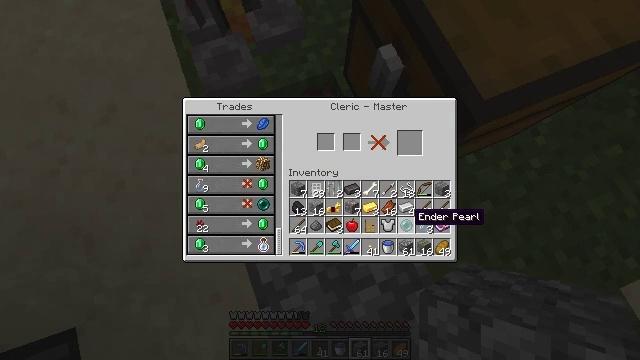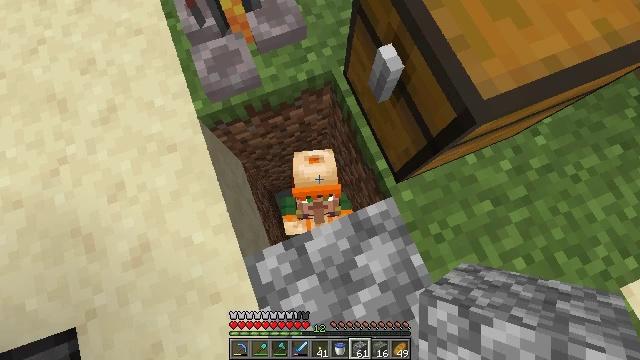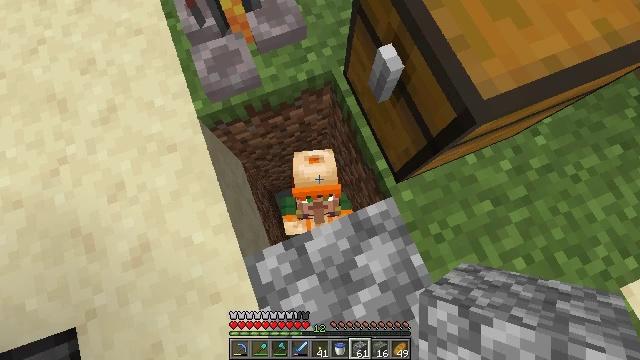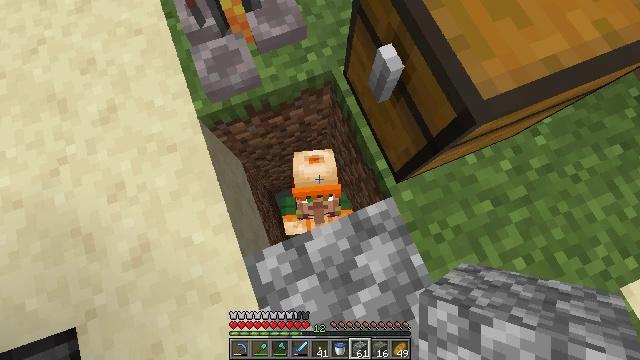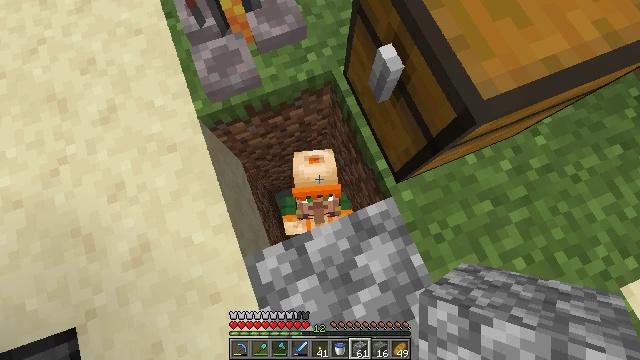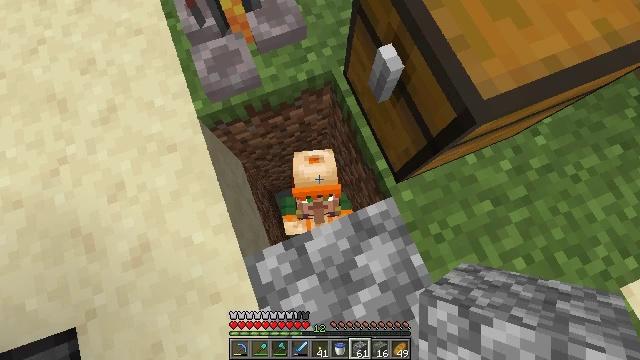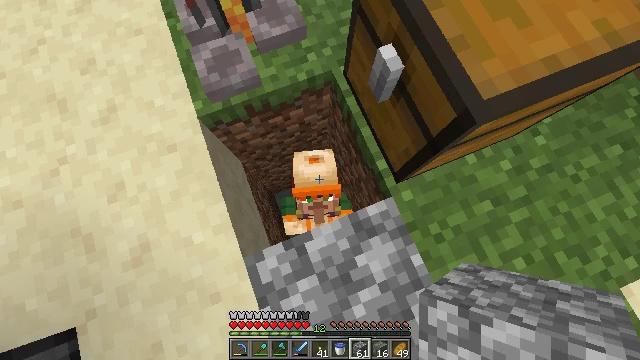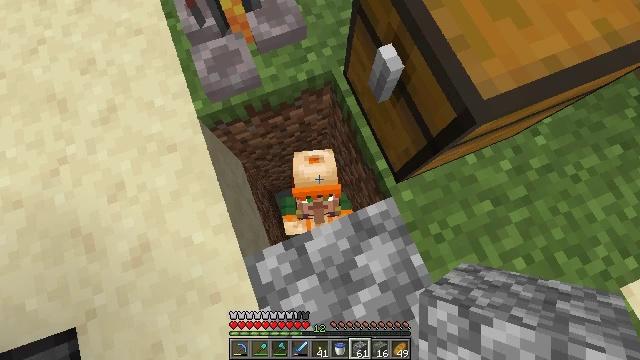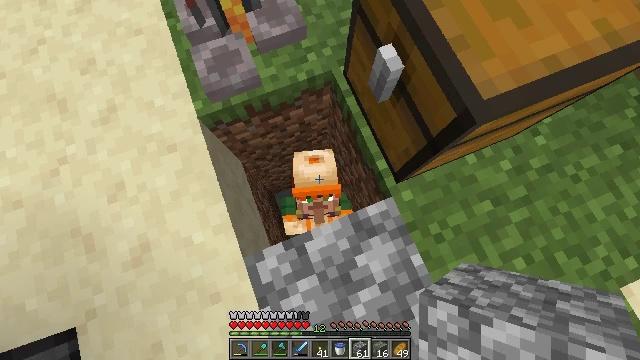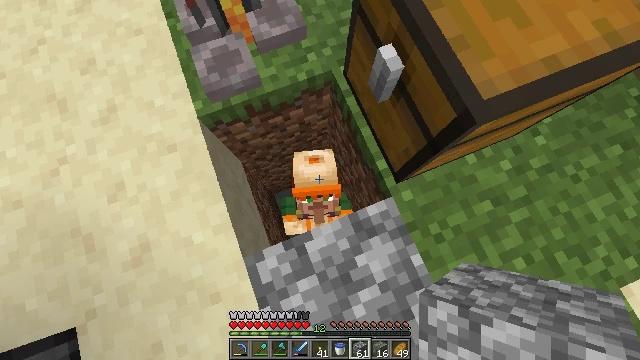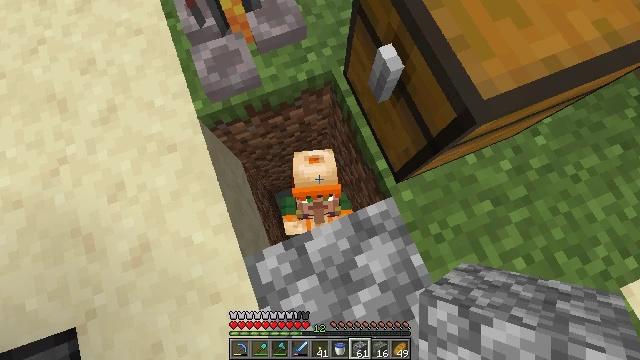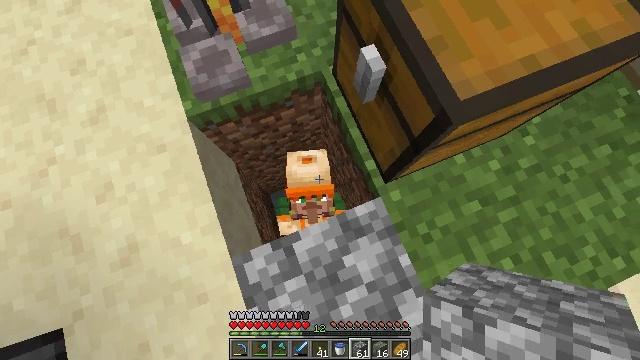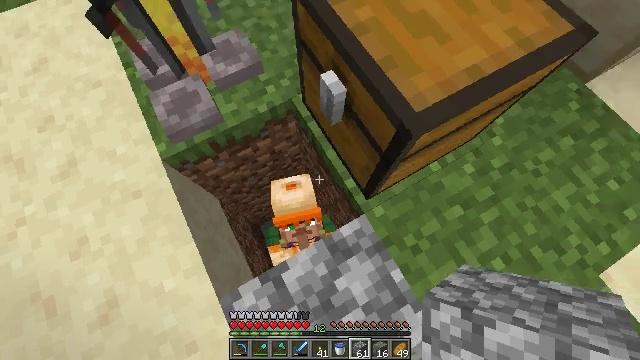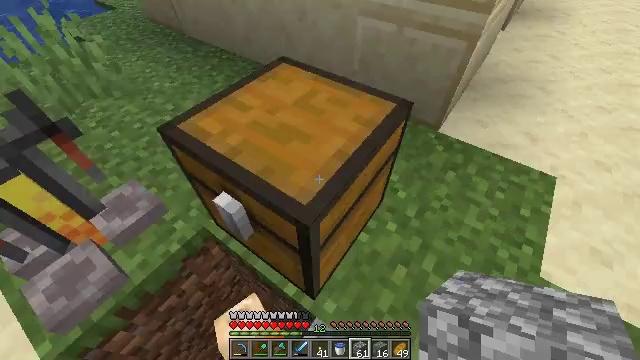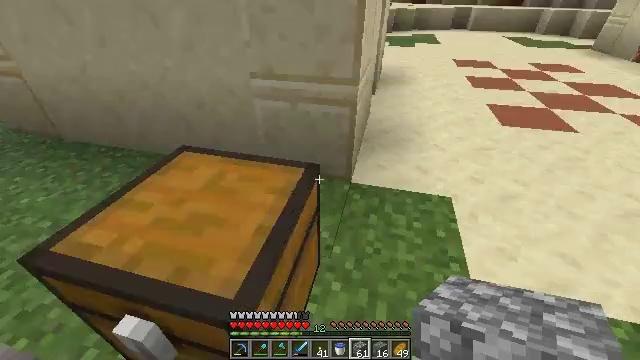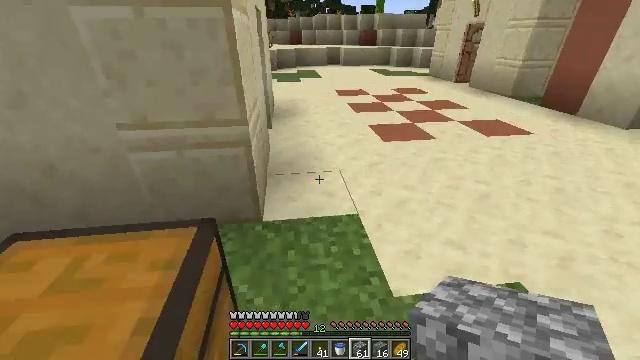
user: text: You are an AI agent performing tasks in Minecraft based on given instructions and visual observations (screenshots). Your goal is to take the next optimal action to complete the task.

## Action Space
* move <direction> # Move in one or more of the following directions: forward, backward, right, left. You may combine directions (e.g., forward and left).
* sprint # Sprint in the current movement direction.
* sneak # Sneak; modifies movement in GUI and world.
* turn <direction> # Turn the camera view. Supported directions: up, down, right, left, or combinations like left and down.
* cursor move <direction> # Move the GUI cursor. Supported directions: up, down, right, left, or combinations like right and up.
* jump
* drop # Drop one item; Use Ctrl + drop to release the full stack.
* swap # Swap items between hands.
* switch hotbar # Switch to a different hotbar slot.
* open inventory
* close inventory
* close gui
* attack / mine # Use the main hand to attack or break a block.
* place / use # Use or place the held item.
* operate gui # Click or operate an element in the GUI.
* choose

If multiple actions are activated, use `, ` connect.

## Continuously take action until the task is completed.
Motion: motion action
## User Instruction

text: Remove iron bars from the inventory.
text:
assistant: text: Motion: no_op
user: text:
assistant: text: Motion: close gui
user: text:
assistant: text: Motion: no_op
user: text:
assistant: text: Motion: no_op
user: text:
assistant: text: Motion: no_op
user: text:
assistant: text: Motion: no_op
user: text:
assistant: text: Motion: no_op
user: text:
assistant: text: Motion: no_op
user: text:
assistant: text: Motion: no_op
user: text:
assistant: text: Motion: no_op
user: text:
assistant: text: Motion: move right
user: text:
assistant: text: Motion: move right, turn right and up
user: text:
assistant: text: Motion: move forward and move right, turn right and up
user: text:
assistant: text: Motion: move forward and move right, turn right and up
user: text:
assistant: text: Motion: move forward and move right, turn right and up
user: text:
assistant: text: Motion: move forward and move right, turn right and up
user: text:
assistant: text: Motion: move forward and move right, turn up
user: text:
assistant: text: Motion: move forward and move right, turn right and up
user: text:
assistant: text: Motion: move forward and move right, turn up
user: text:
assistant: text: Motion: move forward, turn right and up
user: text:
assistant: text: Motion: move forward, turn right and up
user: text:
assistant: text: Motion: move forward
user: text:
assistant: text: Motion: move forward
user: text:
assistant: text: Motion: move forward
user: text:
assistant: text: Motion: move forward
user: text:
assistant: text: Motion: move forward
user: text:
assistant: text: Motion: move forward
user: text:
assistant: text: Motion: move forward
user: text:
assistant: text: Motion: move forward
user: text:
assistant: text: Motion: move forward